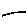
Label: line